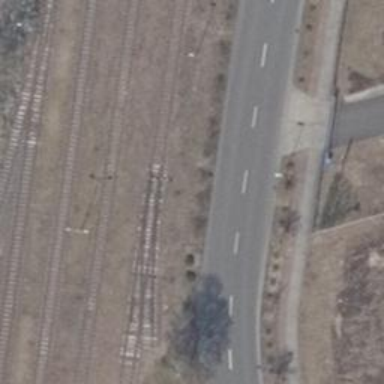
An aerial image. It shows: Railway switch with the turnout side on the left.